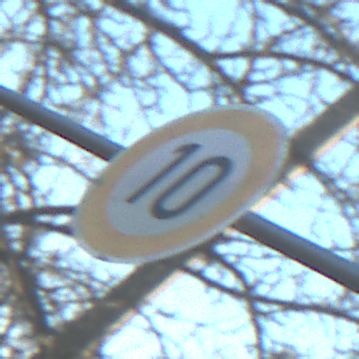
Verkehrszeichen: Geschwindigkeit10
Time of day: MorningAfternoon
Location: Outdoor (Nature)
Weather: Clear
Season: NotSpecified
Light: Natural